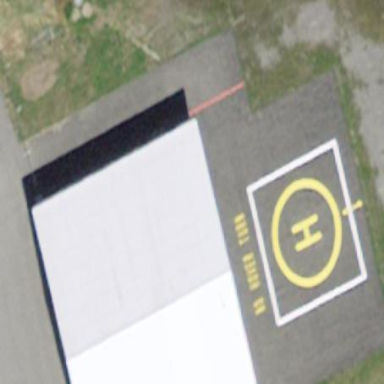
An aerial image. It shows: Image of heliport at the airport.